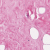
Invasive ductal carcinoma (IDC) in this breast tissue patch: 0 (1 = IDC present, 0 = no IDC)